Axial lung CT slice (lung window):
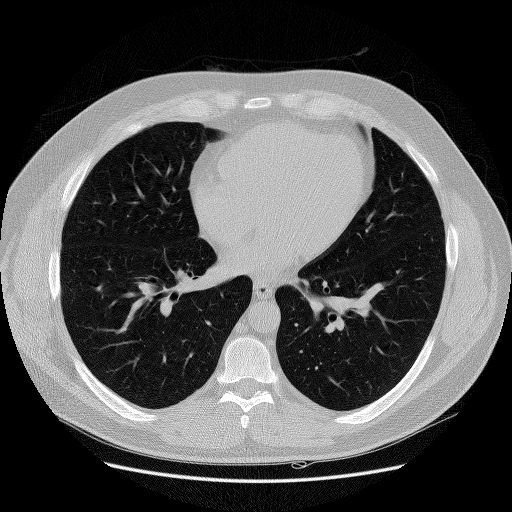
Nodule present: no